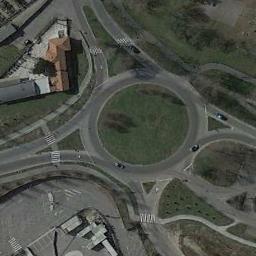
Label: roundabout